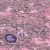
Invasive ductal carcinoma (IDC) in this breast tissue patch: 0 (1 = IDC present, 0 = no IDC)